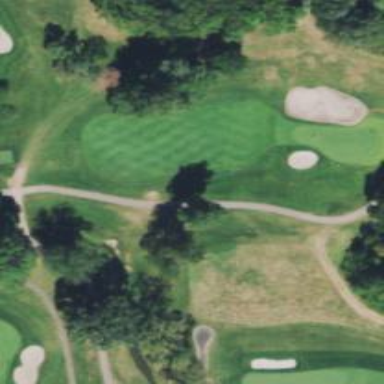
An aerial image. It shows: Path for both road and golf.